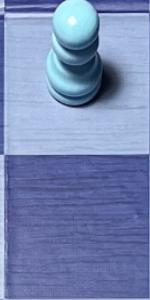
Label: Empty